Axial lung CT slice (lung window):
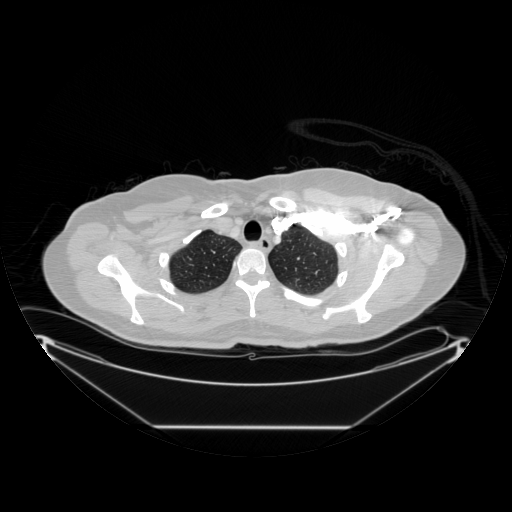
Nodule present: no